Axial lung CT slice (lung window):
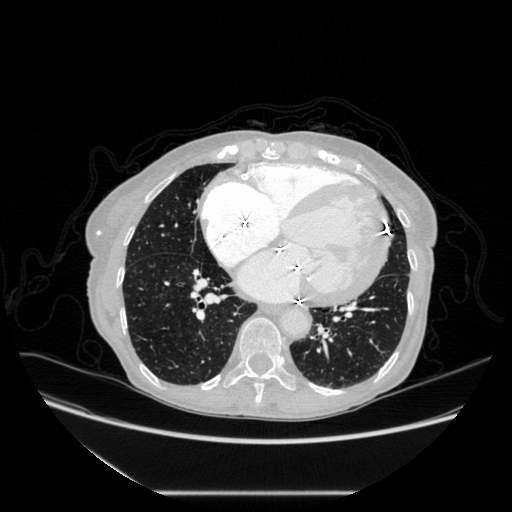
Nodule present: no